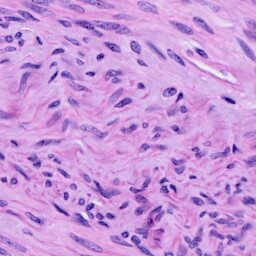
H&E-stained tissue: Cervix